Interaction volume radius: 5 \u00c5
Interaction volume height: 20 \u00c5
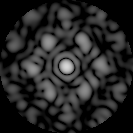
Disorder parameter: 0.5999